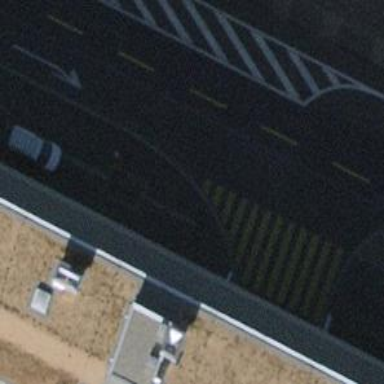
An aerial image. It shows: Kerb barrier.